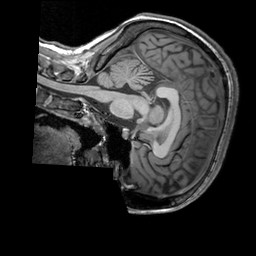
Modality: T1w
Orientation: sagittal
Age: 21
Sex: female
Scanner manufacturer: siemens
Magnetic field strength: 3 T
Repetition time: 2.3 s
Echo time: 0.00303 s